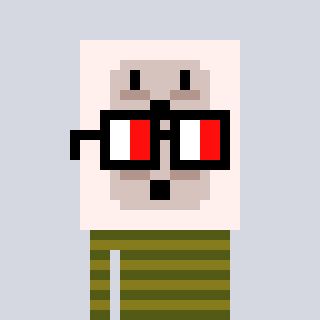
a pixel art character with square glasses with black frames and red eyes, a outlet-shaped head and a gunk-colored body on a cool background